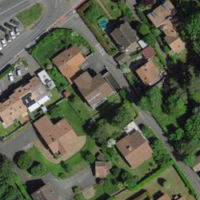
EUNIS habitat code: 55
Species observed at this site:
Cymbalaria muralis